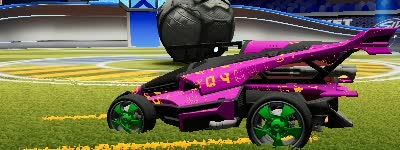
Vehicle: aftershock